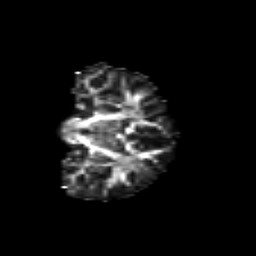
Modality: FA
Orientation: coronal
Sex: female
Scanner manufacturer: siemens
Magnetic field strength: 3 T
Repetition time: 5 s
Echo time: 0.071 s